Question: Im trying to create a seesaw with ball on its shape, that based on the shapes angle, the ball rolls.
Here is the screenshot of it.

So, the shape of the seesaw moves based on the angle generatated by a trackbar value.
Here are the variables declared:
'''
private const float ONE_DEGREE = 0.0174532924f;
private ID3DMesh tab;
private ID3DMesh ball;
'''
The 'tab' variable is the shape.
This method sets the angle of the shape:
'''
public void setShapeAngle(float degree)
{
tabTargetAngle = Util.DegreeToRadian(degree);
}
'''
And here is the method that updates it:
'''
public void Update(int elapsedTime)
{
if (tab.Pitch != tabTargetAngle)
{
if (tabTargetAngle > tab.Pitch)
{
if (tab.Pitch >= (tabTargetAngle - ONE_DEGREE))
{
tab.Pitch = tabTargetAngle;
}
else
{
tab.Pitch += tabuaSpeed * elapsedTime;
}
}
else if (tabTargetAngle < tab.Pitch)
{
if (tab.Pitch <= (tabTargetAngle + ONE_DEGREE))
{
tab.Pitch = tabTargetAngle;
}
else
{
tab.Pitch -= tabuaSpeed * elapsedTime;
}
}
}
}
'''
All of the objects, are ID3DMesh objects. Here is the code of the ID3DMesh class.
'''
public interface ID3DMesh : IDisposable
{
Color Ambient { get; set; }
CollisionTestMethod CollisionDetectionMethod { get; set; }
Mesh D3DXMesh { get; }
Color Diffuse { get; set; }
Color Emissive { get; set; }
Material[] Materials { get; set; }
ID3DMesh Parent { get; set; }
float Pitch { get; set; }
Vector3 PivotOffset { get; set; }
float PivotOffsetX { get; set; }
float PivotOffsetY { get; set; }
float PivotOffsetZ { get; set; }
Vector3 Position { get; set; }
RenderOptions RenderSettings { get; set; }
float Roll { get; set; }
Vector3 Scale { get; set; }
float ScaleX { get; set; }
float ScaleY { get; set; }
float ScaleZ { get; set; }
Color Specular { get; set; }
float SpecularSharpness { get; set; }
Texture[] Textures { get; set; }
Color WireColor { get; set; }
float X { get; set; }
float Y { get; set; }
float Yaw { get; set; }
float Z { get; set; }
MeshBoundingBox GetBoundingBox();
MeshBoundingSphere GetBoundingSphere();
float GetDepth();
float GetHeight();
float GetWidth();
Matrix GetWorldMatrix();
bool Intersects(ID3DMesh mesh);
void Link(ID3DMesh parentMesh, Vector3 linkPosition);
void Move(float xAmount, float yAmount, float zAmount);
void Render();
void RenderPlanarShadow(Plane groundPlane, Light light, bool allowDoubleBlending);
void SetDepth(float depth);
void SetDepth(float depth, bool uniformScale);
void SetHeight(float height);
void SetHeight(float height, bool uniformScale);
void SetPlanarShadowOpacity(float shadowOpacity);
void SetScale(float amount);
void SetScale(float xAmount, float yAmount, float zAmount);
void SetSize(float width, float height, float depth);
void SetWidth(float width);
void SetWidth(float width, bool uniformScale);
}
'''
I tried to use the Move(float, float, float) method. But it didnt moved as it should. If you could help me with that.
Thank you.
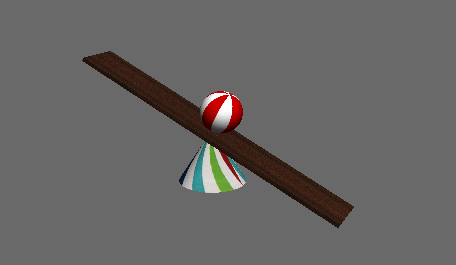
Answer: If we take the seesaw as a reference frame, I think the movement of the ball will be similar to that of an <URL>, will be given by the following formula:
> s(t) = L cos(2p t / T + ph)
where L is the length of the seesaw (the amplitude of the harmonic) and T is the time it takes the ball to move from one end of the seesaw to the other and back to the start (the period of the harmonic). ph, the initial phase of the harmonic, is there to adjust the formula so s(0) gives you the starting position. If you want it to start at the center, you need to make s(0) = 0, which means you need the cosine to be 0. So you have to make ph be p/2 (90 degrees), because cos(p/2) = 0.
With this you can put the ball in place by changing the world transform. If you rotate it to the current angle of the seesaw (let's call it th(t)), you can just translate the ball by the value of s(t) along the xx axis.
This is equivalent to treating (s(t),th(t)) as the position of the ball in polar coordinates. You can then get the cartesian coordinates at a given time (x(t),y(t)) with these formulae:
> x(t) = s(t) cos(th)y(t) = s(t) sin(th)